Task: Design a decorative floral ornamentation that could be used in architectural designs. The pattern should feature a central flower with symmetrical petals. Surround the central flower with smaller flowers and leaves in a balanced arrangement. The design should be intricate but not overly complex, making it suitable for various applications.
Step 1618:
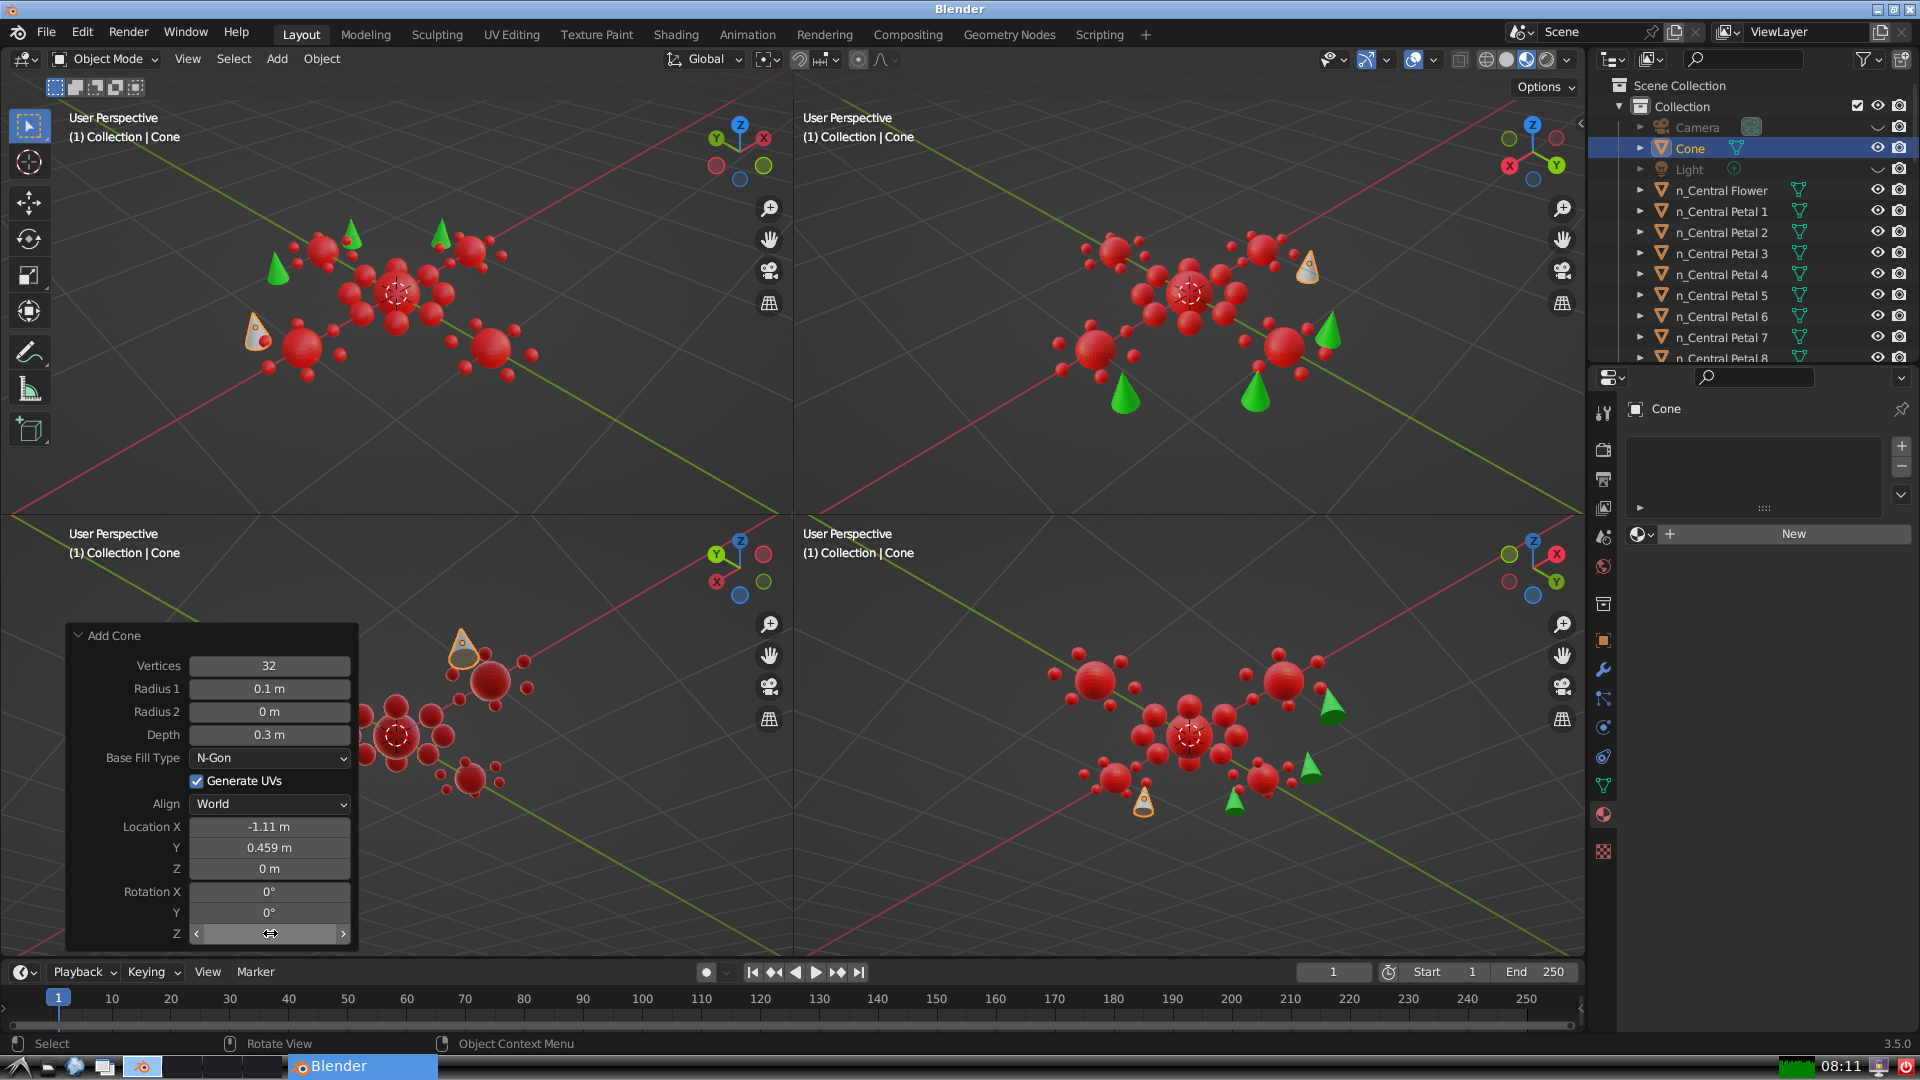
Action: click: no